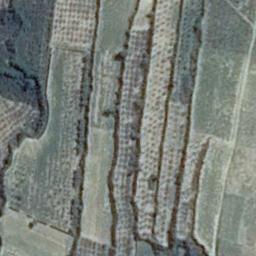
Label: terrace